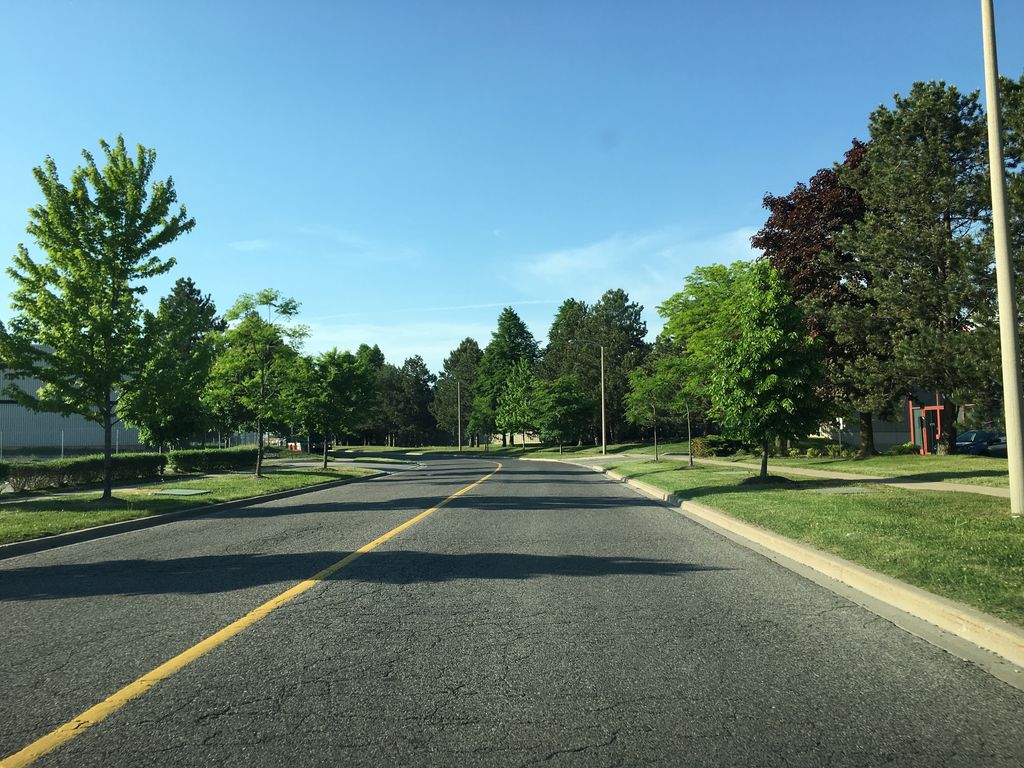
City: toronto